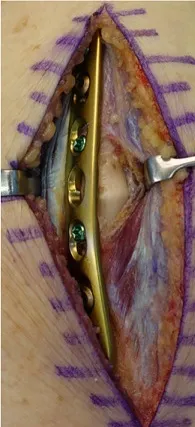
(B) Operative findings after plate fixation.
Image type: medical_photograph (other_medical_photograph)